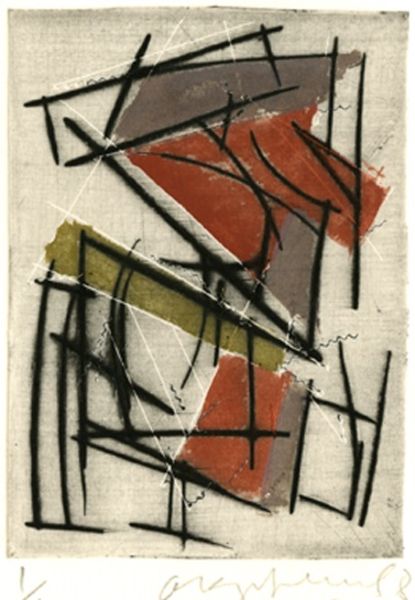
Titel: No. 643, No. 643
Künstler: Oleg Kudriashov
Standort: Amherst (Massachusetts, USA)
Institution: Mead Art Museum, Amherst College
Schlagwörter: blue, oil, red, white, black, gray, green, grey, modern, painting, yellow, print, drawing, paper, cubist, sketch, abstract, square, pastel, geometric, pencil, rectangles, squares, lines, shapes, charcoal, border, angle, geometrical, triangle, block, yellow', abstrac, charcol, sqaures, 83, black lines, mounted